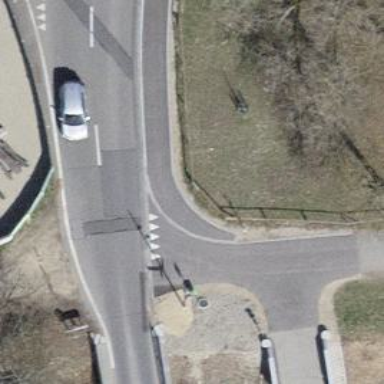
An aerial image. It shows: Crossing on cycleway.